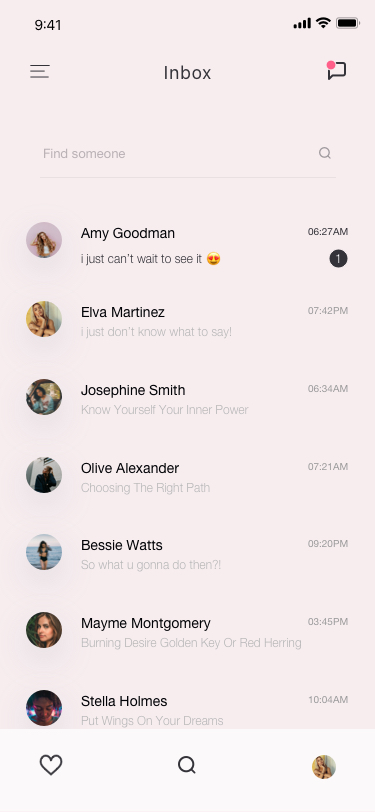
Text in this UI design:
i just can’t wait to see it 😍
Amy Goodman
06:27AM
1
i just don’t know what to say!
Elva Martinez
07:42PM
Know Yourself Your Inner Power
Josephine Smith
06:34AM
Choosing The Right Path
Olive Alexander
07:21AM
So what u gonna do then?!
Bessie Watts
09:20PM
Burning Desire Golden Key Or Red Herring
Mayme Montgomery
03:45PM
Put Wings On Your Dreams
Stella Holmes
10:04AM